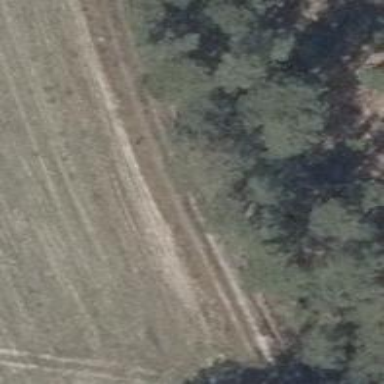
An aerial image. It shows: Grass track with grade4 surface.